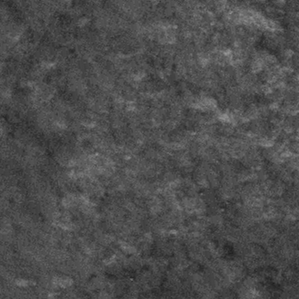
Label: frost